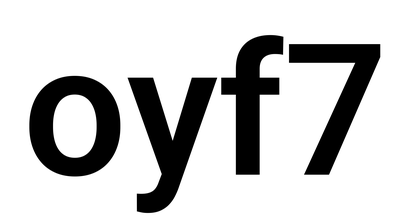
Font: Roboto_SemiBold